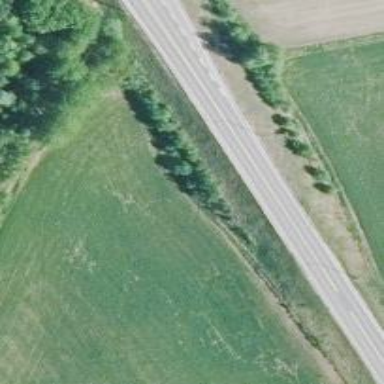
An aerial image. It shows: Asphalt road classified as trunk highway.